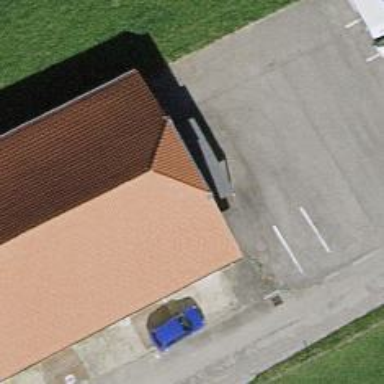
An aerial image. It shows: Car repair shop.